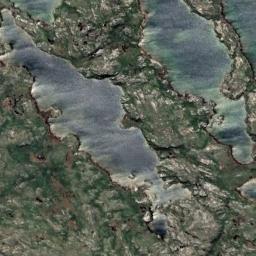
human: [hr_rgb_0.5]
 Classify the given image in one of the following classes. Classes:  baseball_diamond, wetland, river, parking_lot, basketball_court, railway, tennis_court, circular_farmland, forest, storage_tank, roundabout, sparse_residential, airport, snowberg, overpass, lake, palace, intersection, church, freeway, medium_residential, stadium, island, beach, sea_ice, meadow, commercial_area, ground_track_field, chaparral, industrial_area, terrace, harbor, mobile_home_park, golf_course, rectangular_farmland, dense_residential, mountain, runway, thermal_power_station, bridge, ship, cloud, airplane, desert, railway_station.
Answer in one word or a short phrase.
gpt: wetland